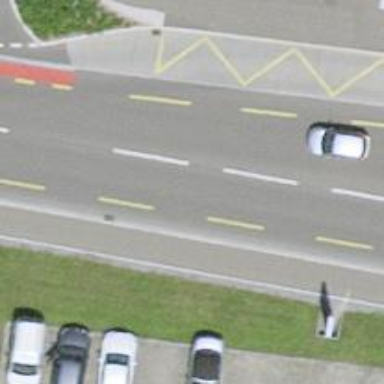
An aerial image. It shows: Bus stop with designated stop position for public transport.